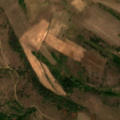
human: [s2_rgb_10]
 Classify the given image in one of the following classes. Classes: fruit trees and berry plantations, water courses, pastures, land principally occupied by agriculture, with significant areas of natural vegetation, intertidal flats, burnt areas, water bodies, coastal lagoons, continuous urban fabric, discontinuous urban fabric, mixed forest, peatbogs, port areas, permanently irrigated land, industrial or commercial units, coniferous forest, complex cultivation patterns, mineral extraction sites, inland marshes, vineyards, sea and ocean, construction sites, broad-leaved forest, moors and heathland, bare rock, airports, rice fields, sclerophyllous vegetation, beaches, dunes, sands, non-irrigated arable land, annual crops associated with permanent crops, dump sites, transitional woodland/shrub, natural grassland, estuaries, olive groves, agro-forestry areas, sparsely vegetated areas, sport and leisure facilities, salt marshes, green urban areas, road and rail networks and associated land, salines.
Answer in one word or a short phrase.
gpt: non-irrigated arable land, pastures, land principally occupied by agriculture, with significant areas of natural vegetation, mixed forest, transitional woodland/shrub